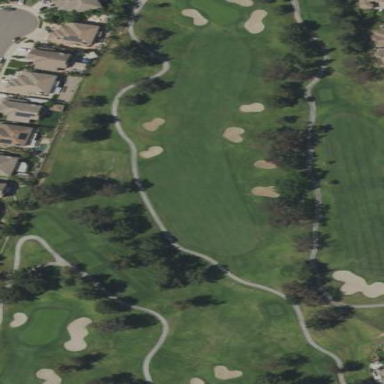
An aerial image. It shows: Golf fairway surrounded by grass.